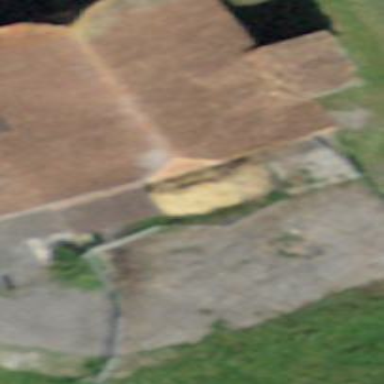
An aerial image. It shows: Rural barn.